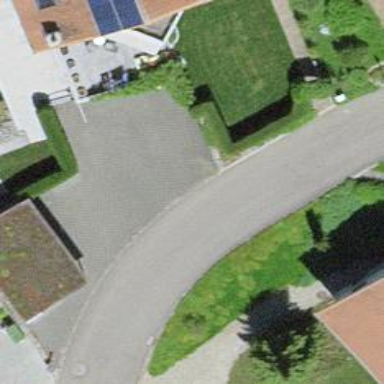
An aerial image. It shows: Smoothly paved residential road.